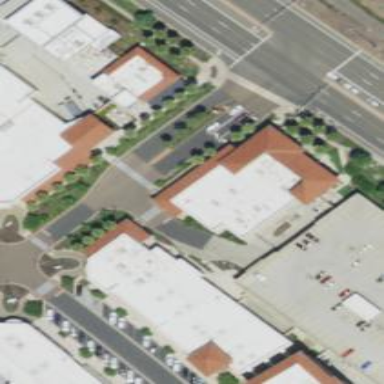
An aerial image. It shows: Retail building.